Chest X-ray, PA view. Patient: 54 years old, sex F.
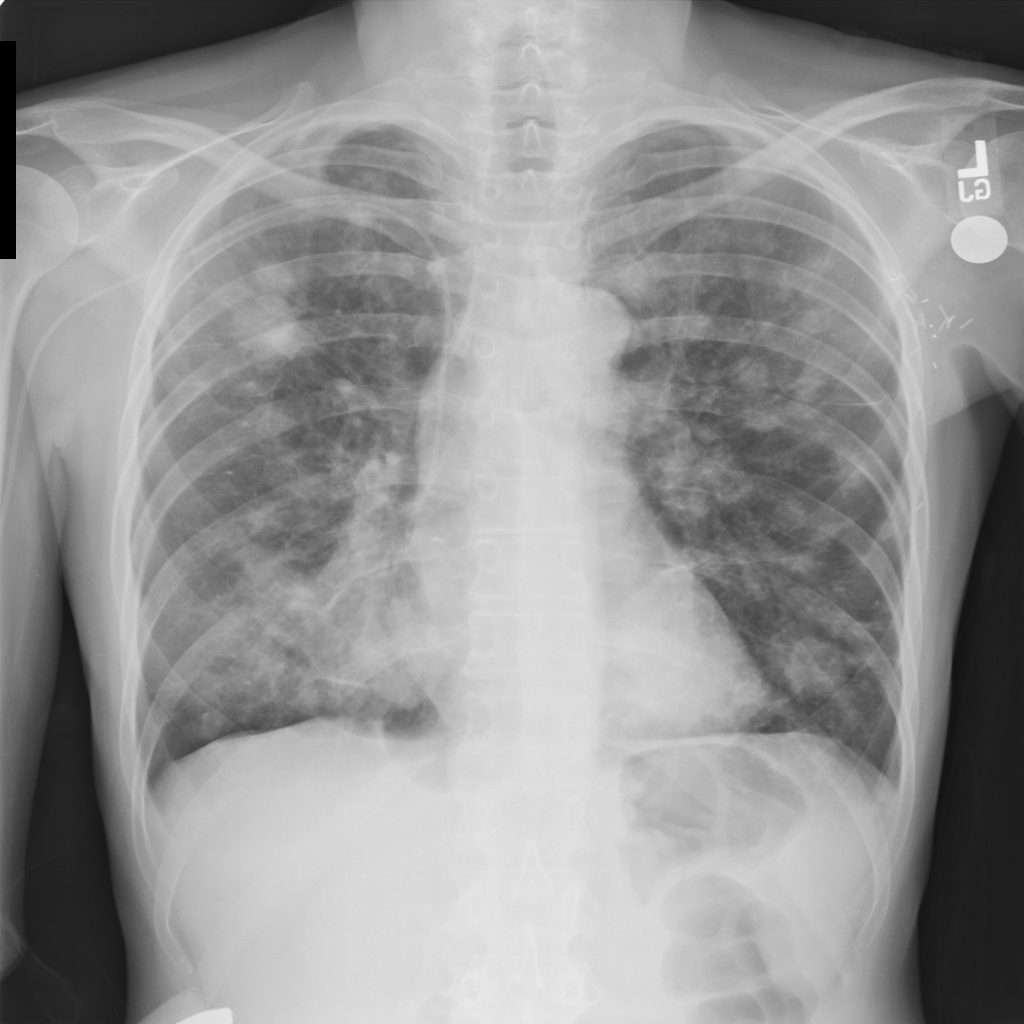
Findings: Infiltration, Mass